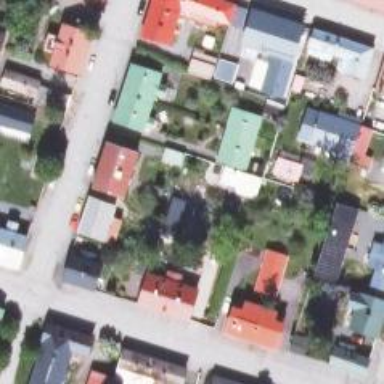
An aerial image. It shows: Residential area.